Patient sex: F
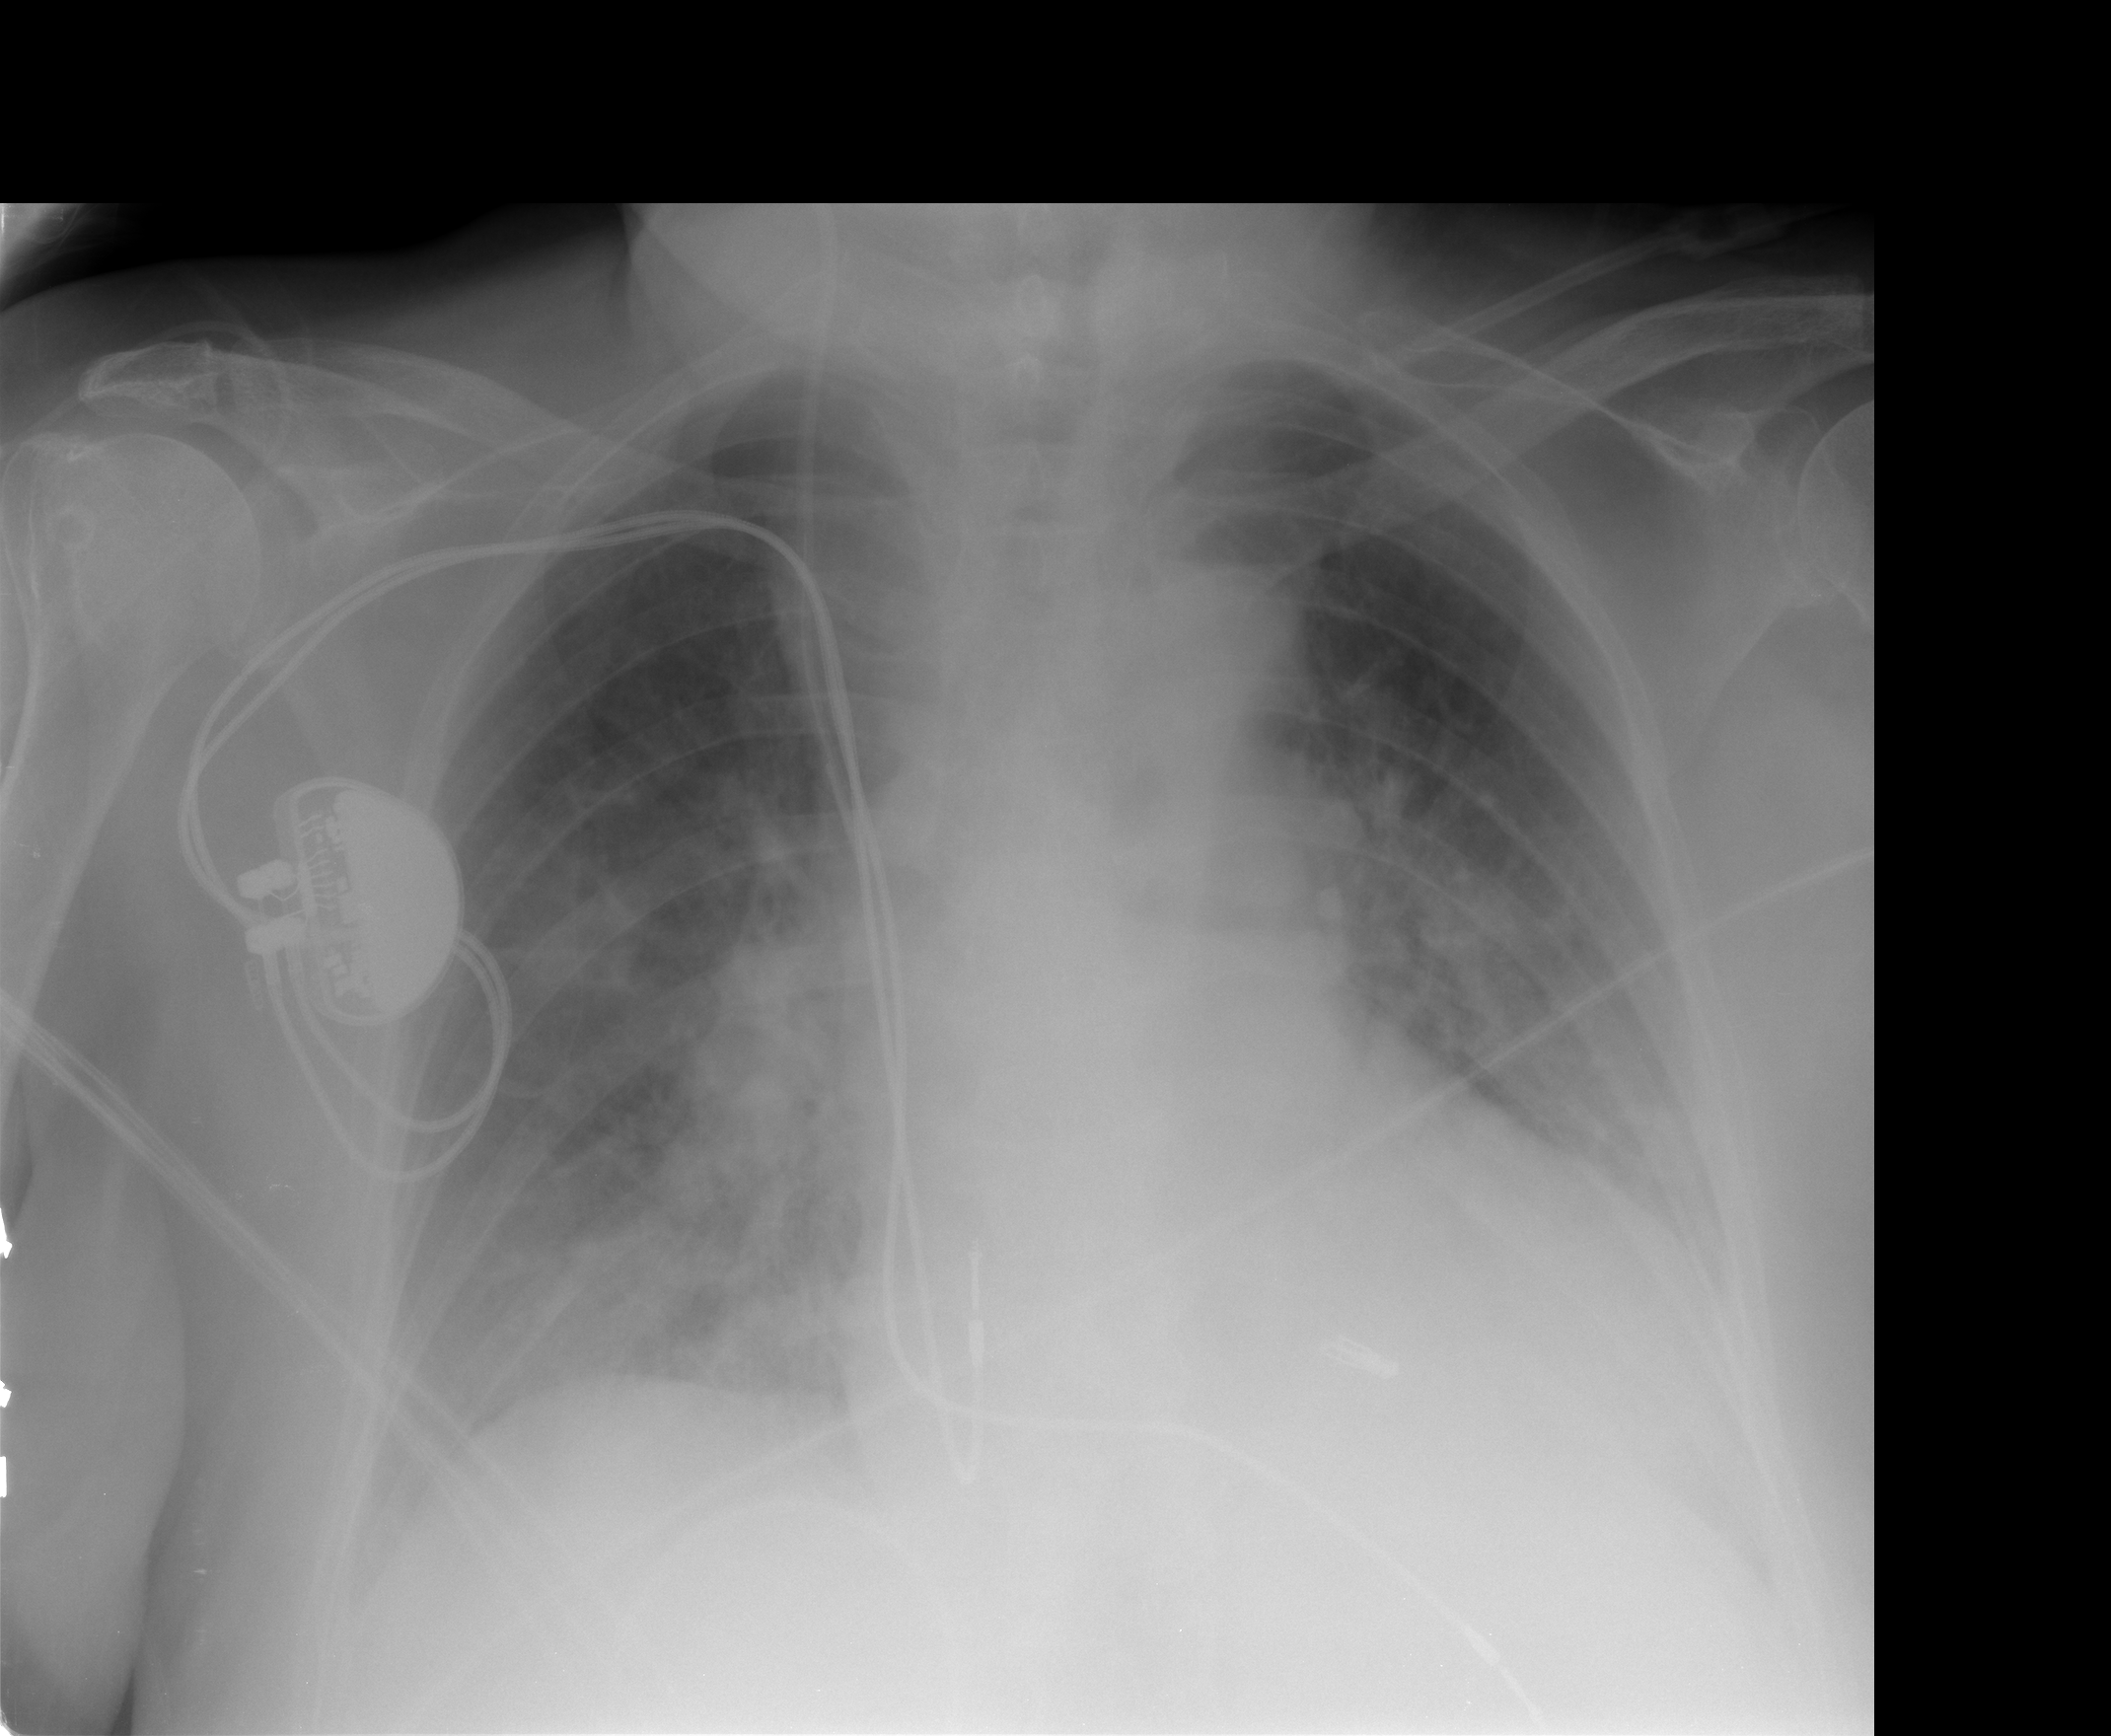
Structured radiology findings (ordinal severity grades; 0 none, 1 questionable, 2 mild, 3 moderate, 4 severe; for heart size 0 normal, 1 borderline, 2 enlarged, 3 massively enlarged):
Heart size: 2
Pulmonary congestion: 3
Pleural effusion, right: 2
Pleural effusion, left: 2
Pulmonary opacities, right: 3
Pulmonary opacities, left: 3
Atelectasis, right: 2
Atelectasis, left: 2